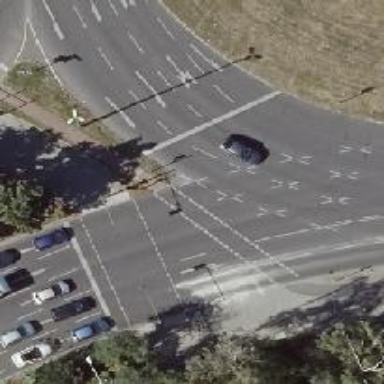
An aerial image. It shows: Cycleway on traffic island.